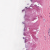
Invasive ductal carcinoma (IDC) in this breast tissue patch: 0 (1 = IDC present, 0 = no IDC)